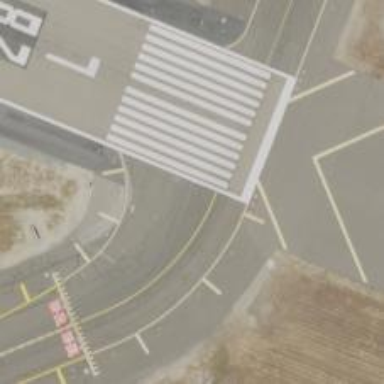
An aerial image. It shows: Asphalt runway at the airport.